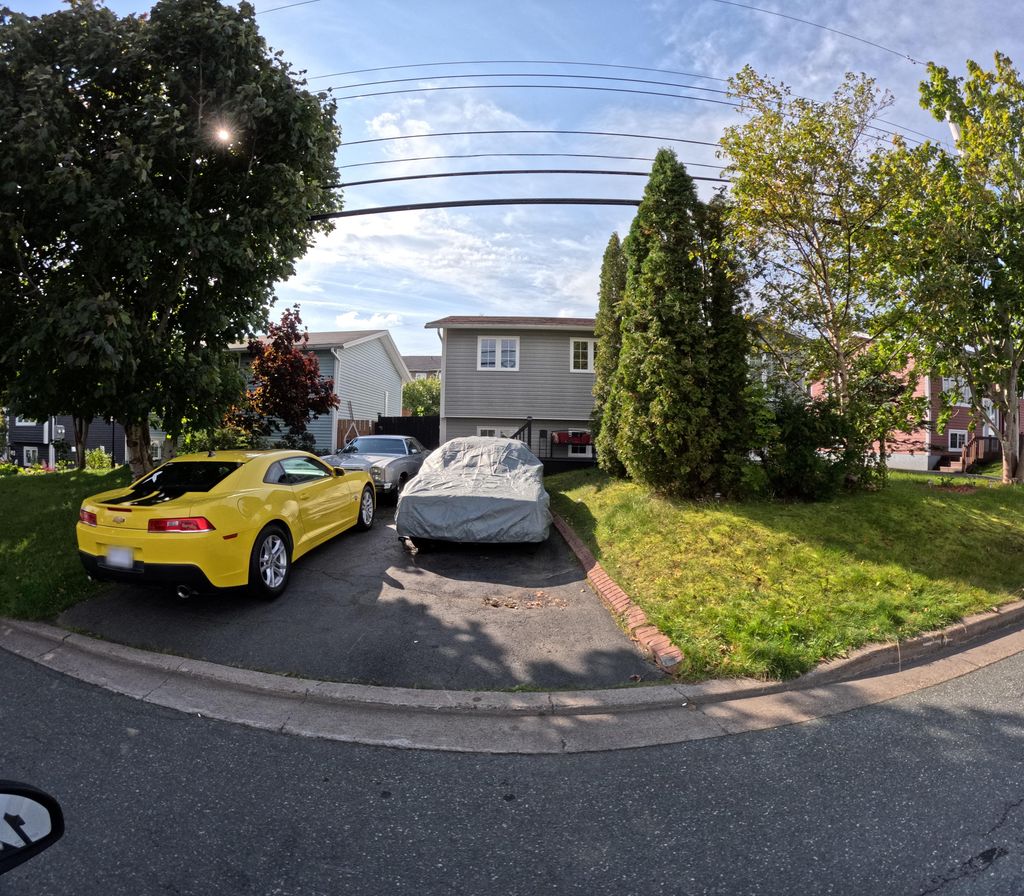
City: st_johns